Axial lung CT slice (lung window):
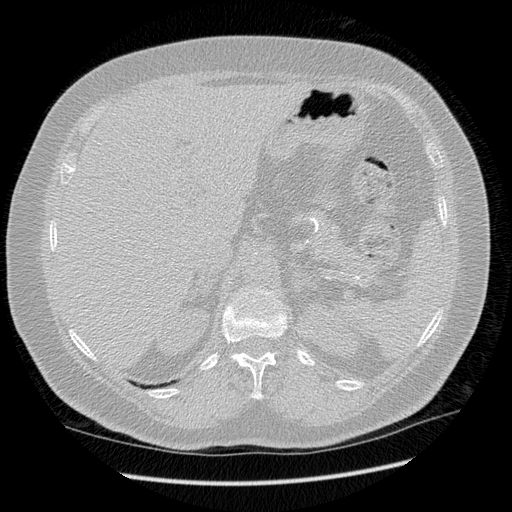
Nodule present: no